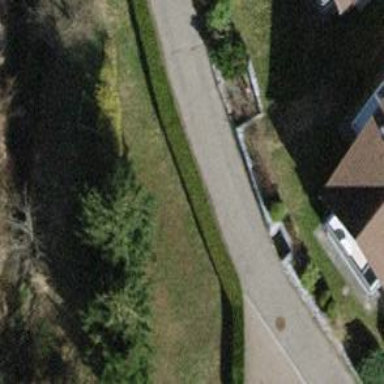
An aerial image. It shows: Entrance with barrier.